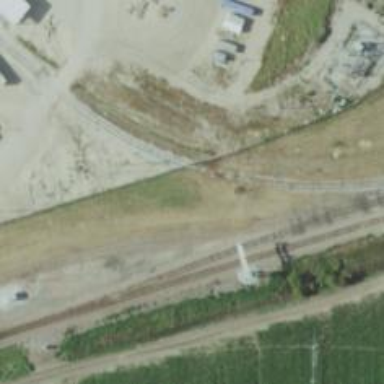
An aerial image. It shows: Railway siding for service.